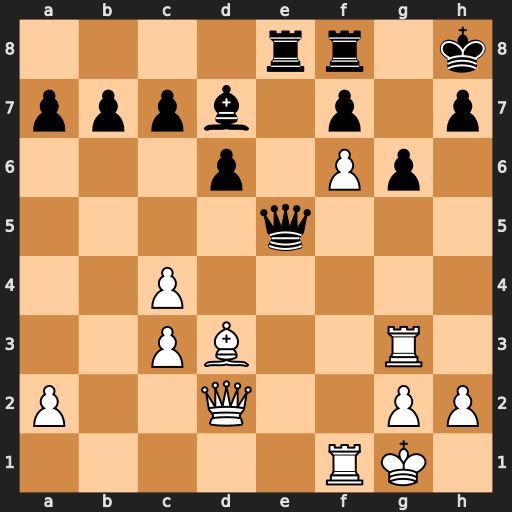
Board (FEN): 4rr1k/pppb1p1p/3p1Pp1/4q3/2P5/2PB2R1/P2Q2PP/5RK1
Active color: w
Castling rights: -
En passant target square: -
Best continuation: Qh6 Rg8 Bxg6 fxg6 f7